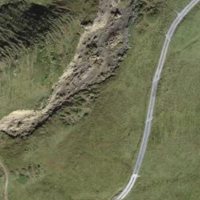
EUNIS habitat code: 25
Species observed at this site:
Boloria titania
Rosa pendulina